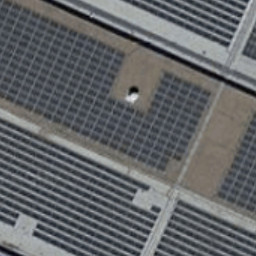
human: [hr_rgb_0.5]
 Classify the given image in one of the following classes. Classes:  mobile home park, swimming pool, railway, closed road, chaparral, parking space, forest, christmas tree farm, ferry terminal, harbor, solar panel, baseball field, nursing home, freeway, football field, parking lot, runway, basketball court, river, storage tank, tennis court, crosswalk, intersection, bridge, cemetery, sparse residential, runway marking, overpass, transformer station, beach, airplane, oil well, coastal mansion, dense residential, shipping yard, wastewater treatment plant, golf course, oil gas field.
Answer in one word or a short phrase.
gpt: solar panel